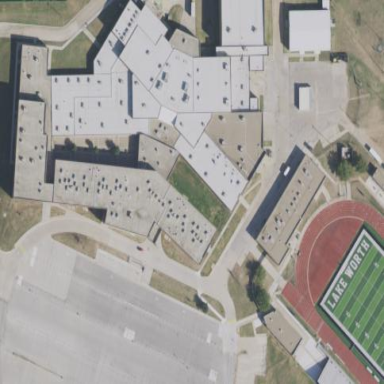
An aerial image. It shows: School.